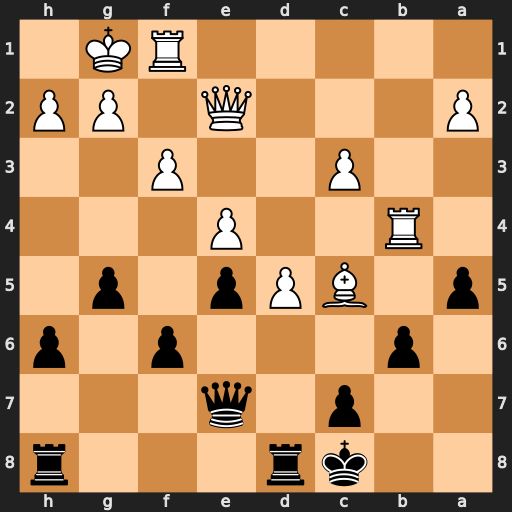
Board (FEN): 2kr3r/2p1q3/1p3p1p/p1BPp1p1/1R2P3/2P2P2/P3Q1PP/5RK1
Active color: b
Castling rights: -
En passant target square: -
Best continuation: Qxc5+ Kh1 axb4